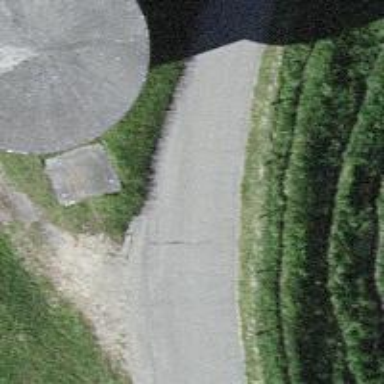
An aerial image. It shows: Service road with paved surface.